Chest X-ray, PA view. Patient: 29 years old, sex F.
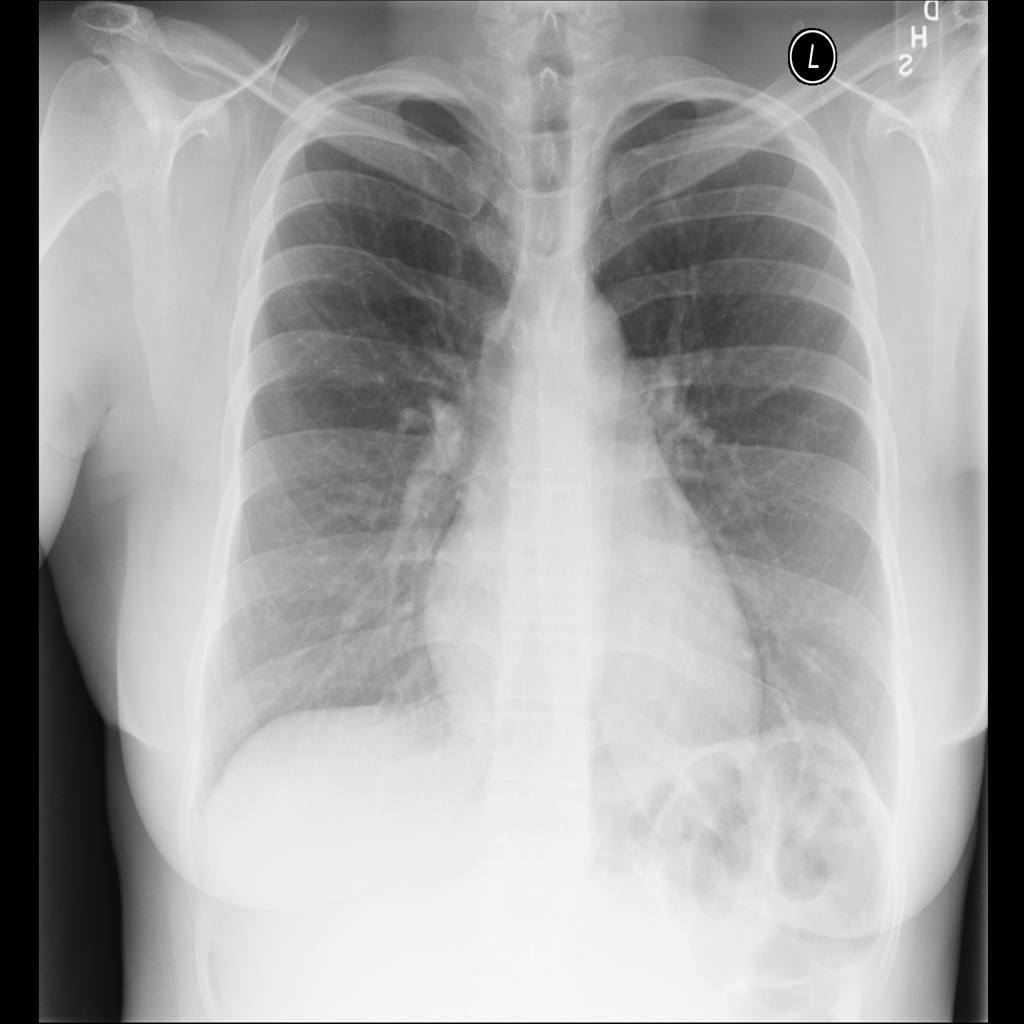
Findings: No Finding